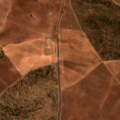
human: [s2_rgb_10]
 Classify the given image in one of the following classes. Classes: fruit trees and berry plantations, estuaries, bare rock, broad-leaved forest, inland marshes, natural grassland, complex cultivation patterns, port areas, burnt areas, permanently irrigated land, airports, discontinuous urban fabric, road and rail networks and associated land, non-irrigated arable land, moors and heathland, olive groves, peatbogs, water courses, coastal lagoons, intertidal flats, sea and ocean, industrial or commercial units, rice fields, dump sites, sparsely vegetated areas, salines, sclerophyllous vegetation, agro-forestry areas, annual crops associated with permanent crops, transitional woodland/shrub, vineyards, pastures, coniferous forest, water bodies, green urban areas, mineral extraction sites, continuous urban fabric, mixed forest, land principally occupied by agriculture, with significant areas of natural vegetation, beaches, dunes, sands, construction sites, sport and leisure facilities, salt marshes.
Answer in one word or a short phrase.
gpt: non-irrigated arable land, transitional woodland/shrub